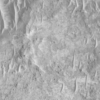
Label: not_dusty